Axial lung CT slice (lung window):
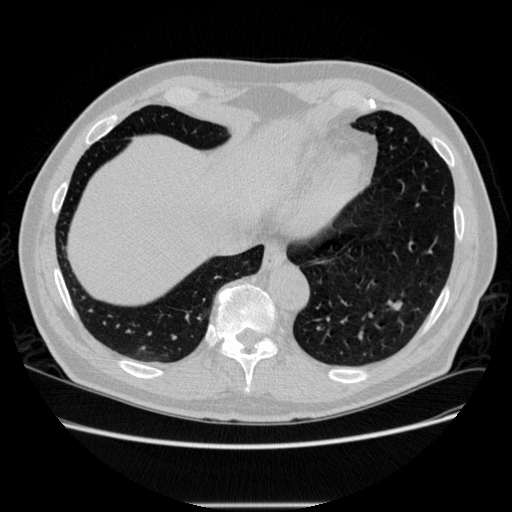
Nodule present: no